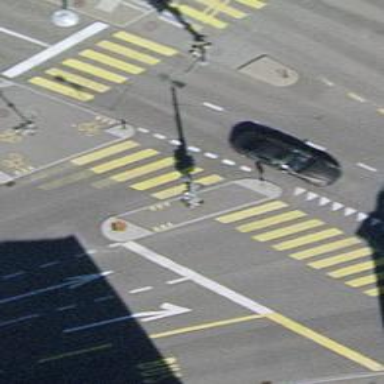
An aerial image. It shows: Crossing with traffic signals.